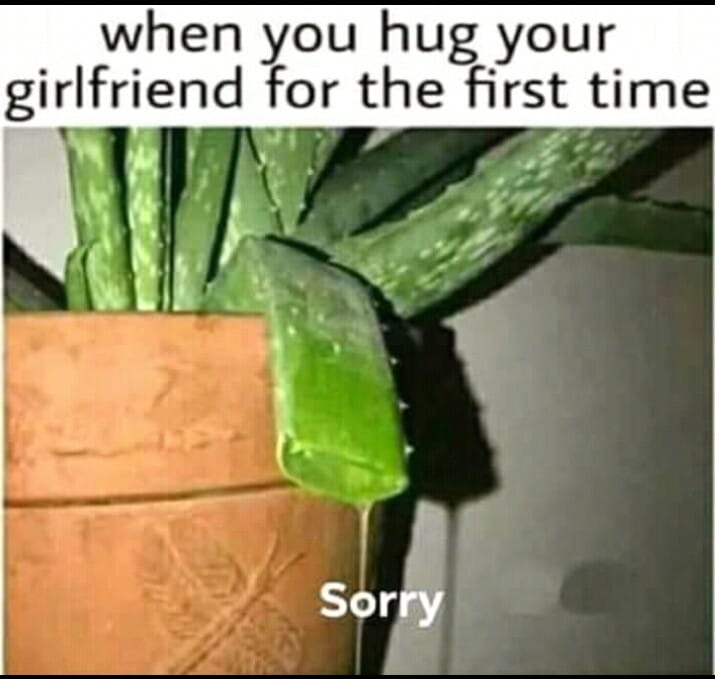
Caption: When you hug your girlfriend for the first time
Label: non-hate